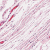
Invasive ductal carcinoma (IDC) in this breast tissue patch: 0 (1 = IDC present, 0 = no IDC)